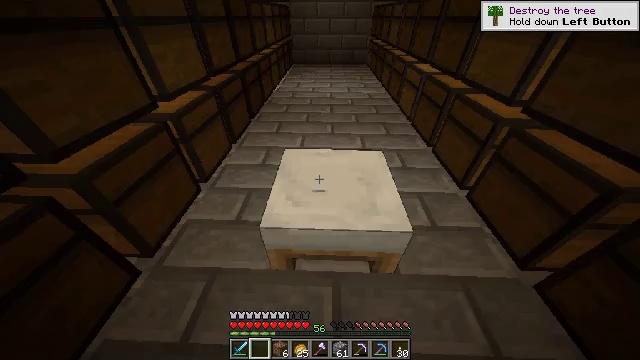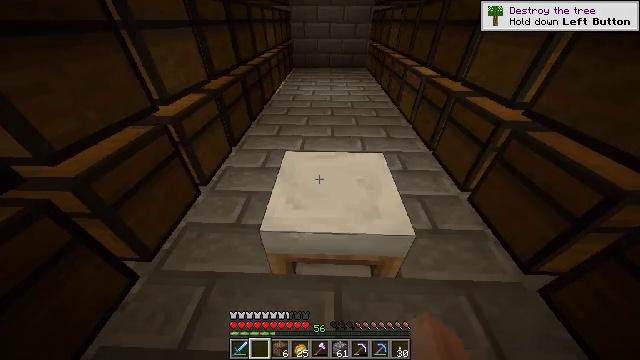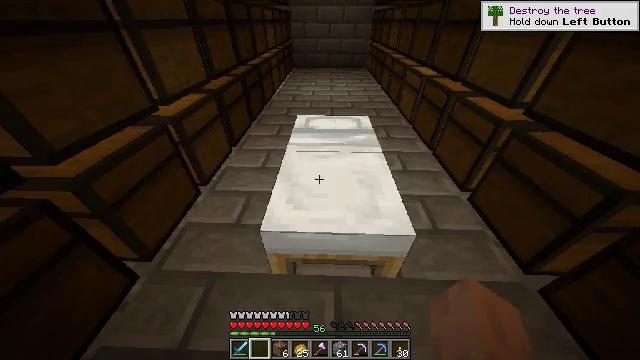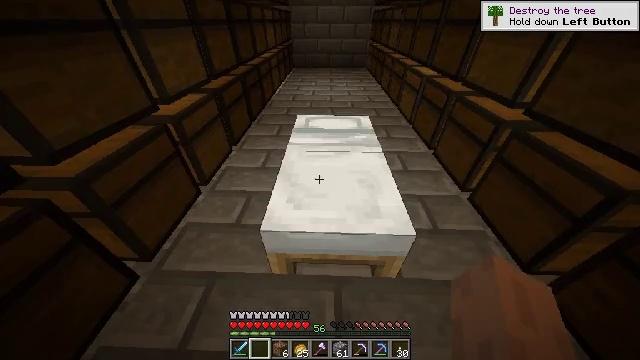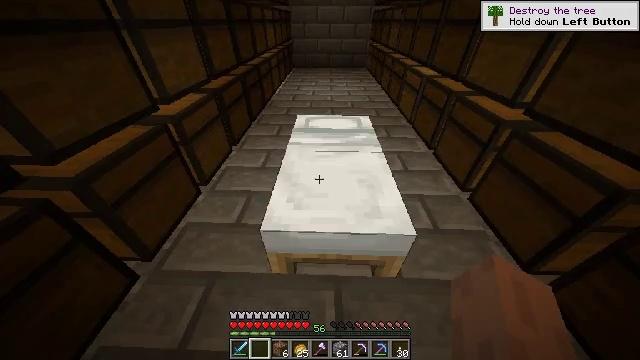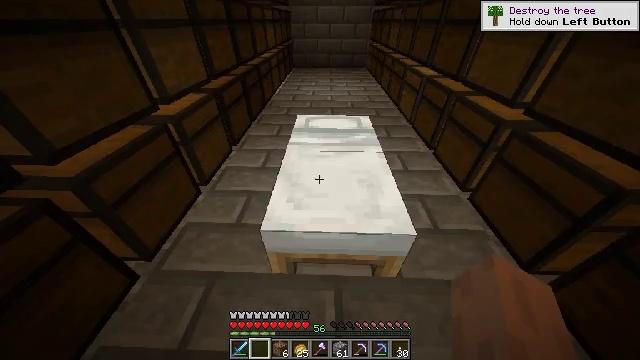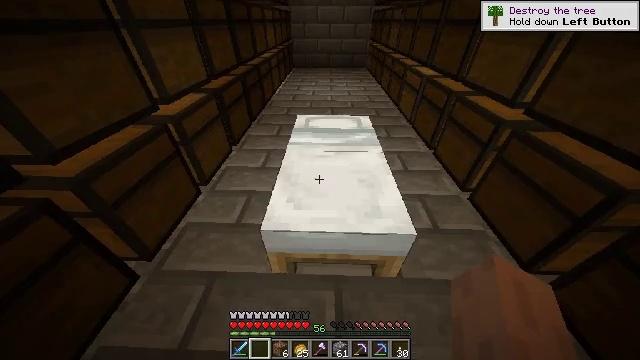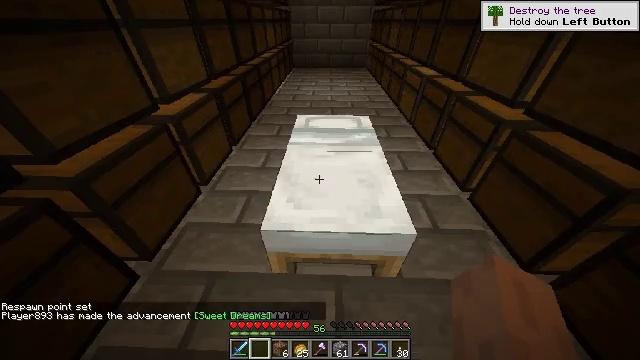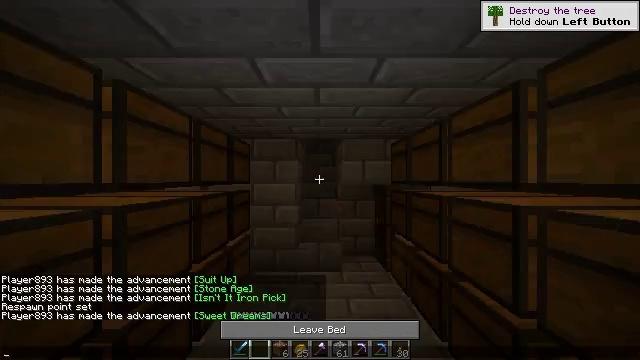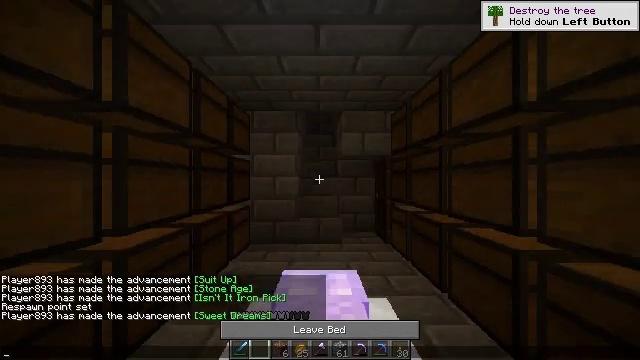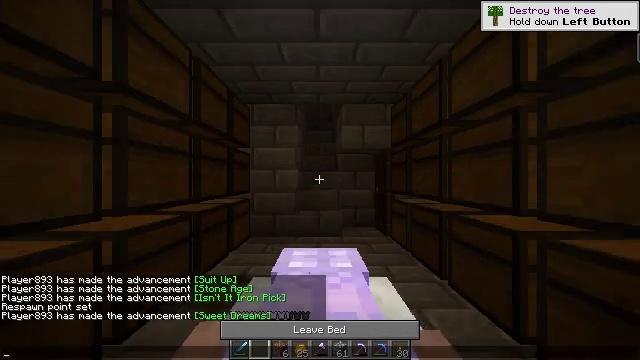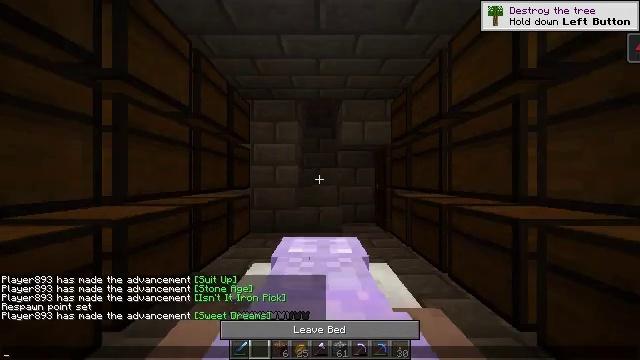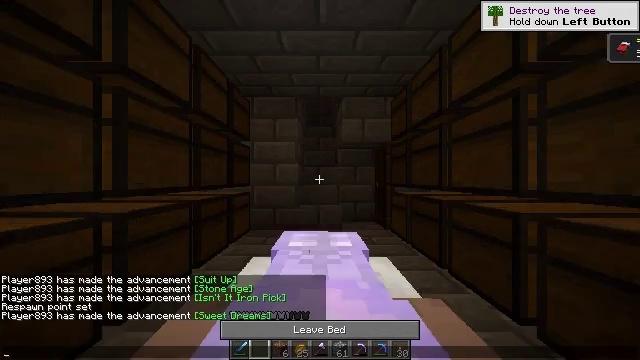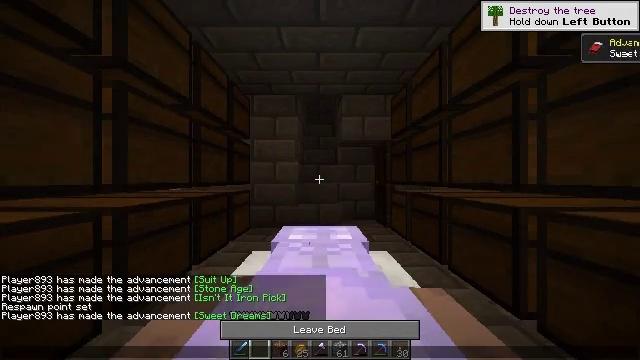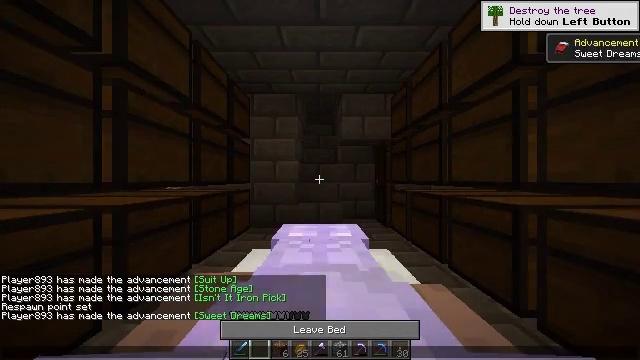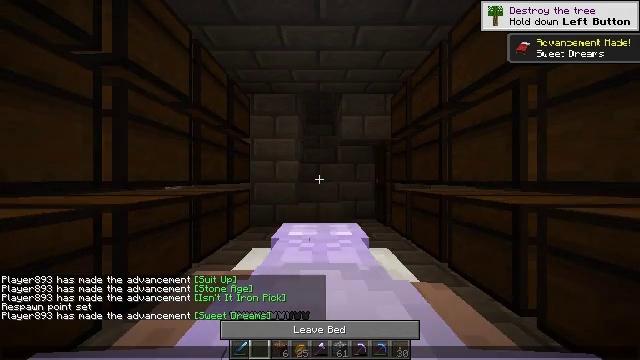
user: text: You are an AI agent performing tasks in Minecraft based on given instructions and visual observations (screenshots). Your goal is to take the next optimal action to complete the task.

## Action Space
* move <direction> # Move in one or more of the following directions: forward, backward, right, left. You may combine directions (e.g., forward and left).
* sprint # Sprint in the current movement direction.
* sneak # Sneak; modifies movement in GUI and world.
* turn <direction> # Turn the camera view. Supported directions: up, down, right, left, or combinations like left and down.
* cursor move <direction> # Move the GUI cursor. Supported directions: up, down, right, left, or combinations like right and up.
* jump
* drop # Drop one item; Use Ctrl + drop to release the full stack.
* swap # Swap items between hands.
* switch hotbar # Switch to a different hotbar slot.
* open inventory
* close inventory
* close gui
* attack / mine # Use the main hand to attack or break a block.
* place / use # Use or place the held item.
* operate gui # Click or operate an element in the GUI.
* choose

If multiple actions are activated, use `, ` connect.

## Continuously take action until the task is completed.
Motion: motion action
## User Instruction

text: Mine the white bed.
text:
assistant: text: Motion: no_op
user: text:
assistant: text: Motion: use / place
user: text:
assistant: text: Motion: use / place
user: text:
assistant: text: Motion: no_op
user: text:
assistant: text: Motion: no_op
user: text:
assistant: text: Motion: no_op
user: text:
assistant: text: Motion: no_op
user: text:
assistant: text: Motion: no_op
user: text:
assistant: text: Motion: open gui
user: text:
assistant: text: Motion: no_op
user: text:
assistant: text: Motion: no_op
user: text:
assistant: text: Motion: no_op
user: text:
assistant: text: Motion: no_op
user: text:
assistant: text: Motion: no_op
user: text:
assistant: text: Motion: no_op
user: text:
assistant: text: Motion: no_op
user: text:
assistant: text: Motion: no_op
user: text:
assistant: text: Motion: no_op
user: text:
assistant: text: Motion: no_op
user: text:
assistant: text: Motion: no_op
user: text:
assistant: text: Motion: no_op
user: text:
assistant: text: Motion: no_op
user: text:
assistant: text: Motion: no_op
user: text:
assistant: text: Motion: no_op
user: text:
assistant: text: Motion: no_op
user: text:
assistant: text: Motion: no_op
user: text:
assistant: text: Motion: no_op
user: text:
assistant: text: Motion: no_op
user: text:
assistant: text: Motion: no_op
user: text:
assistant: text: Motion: no_op